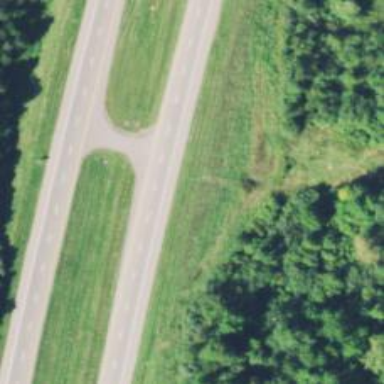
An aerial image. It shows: Asphalt motorway.